Interaction volume radius: 5 \u00c5
Interaction volume height: 15 \u00c5
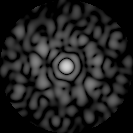
Disorder parameter: 0.8106